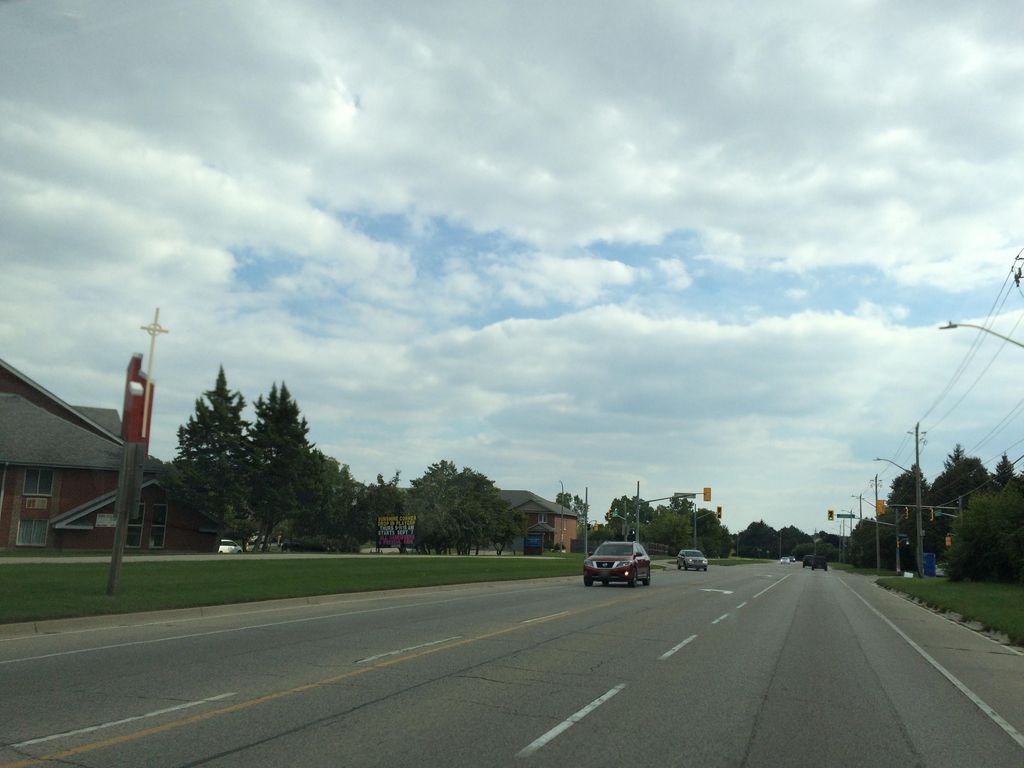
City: kitchener-waterloo